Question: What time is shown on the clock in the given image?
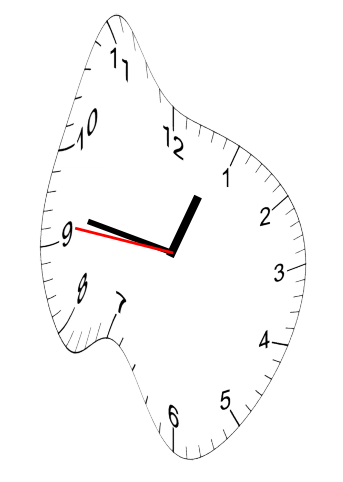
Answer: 12:46:46